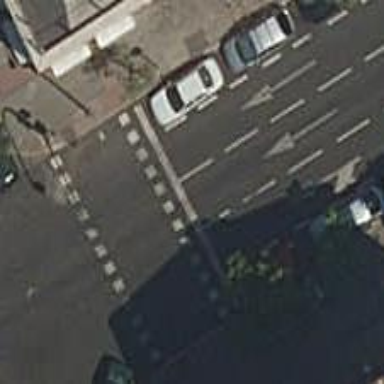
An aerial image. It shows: Crossing equipped with traffic signals. It is zebra crossing.